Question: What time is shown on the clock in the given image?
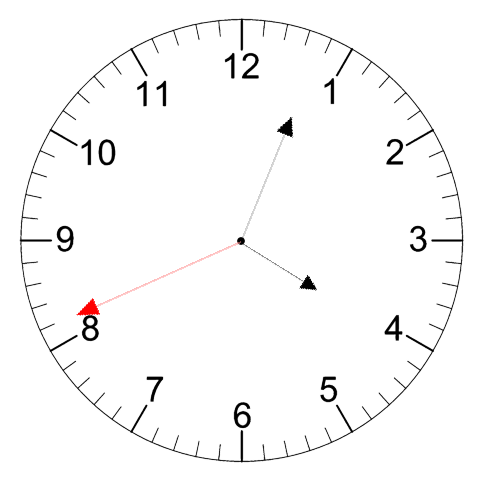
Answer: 04:03:41